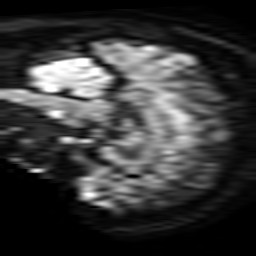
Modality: TRACE
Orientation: sagittal
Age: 61
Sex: male
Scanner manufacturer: philips
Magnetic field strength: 3 T
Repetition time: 3.964 s
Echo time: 0.06165 s